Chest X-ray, PA view. Patient: 67 years old, sex F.
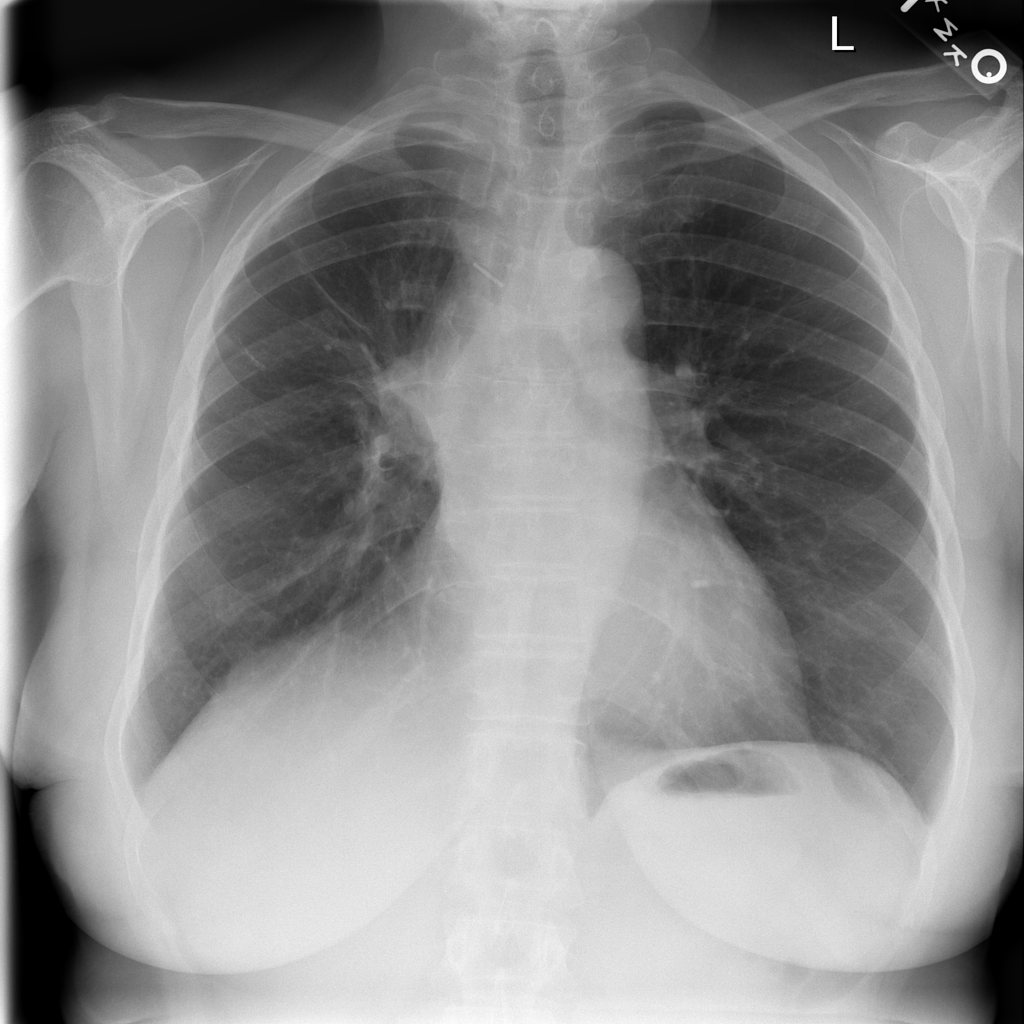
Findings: Mass